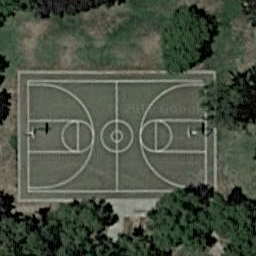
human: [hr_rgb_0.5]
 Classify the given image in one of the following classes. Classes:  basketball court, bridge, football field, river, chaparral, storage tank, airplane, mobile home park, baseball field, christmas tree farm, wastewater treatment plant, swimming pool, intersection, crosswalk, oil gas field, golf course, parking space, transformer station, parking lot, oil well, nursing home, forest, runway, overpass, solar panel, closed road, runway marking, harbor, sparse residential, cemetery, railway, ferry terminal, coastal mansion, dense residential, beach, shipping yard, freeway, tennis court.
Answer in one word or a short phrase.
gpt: basketball court